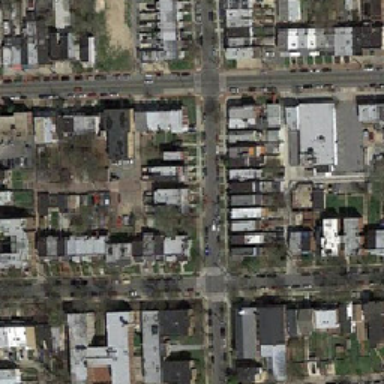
Six blocks of apartment can be seen in lawn and bare trees .